Question: Count the number of objects in the diagram.
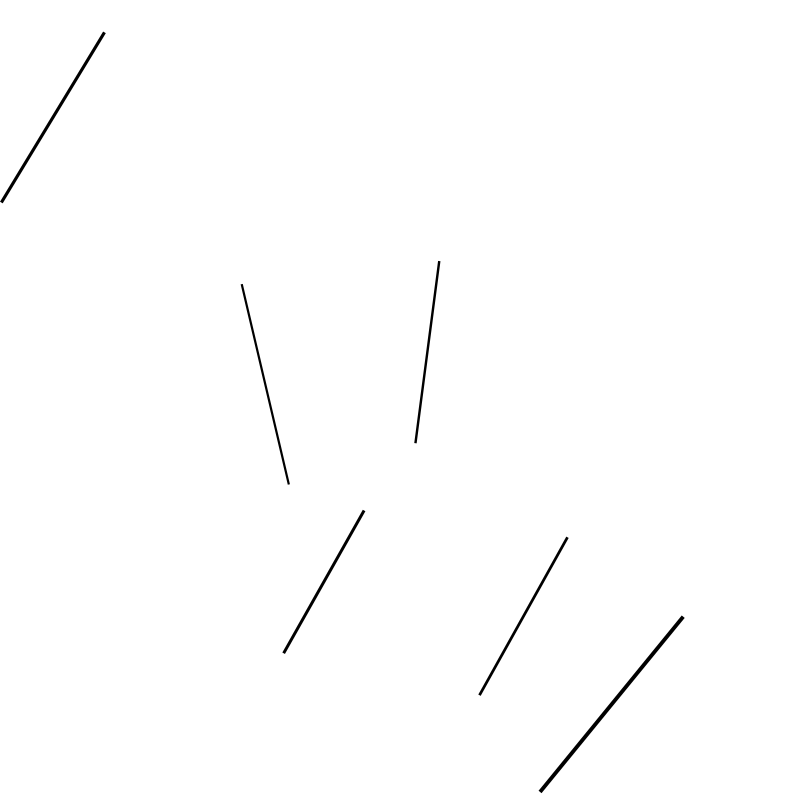
Answer: 6